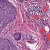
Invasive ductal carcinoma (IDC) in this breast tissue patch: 0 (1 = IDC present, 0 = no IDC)